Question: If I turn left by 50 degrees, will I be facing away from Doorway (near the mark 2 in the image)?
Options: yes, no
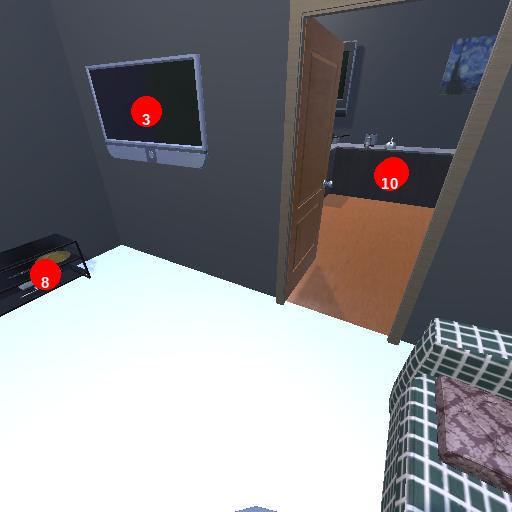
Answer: yes